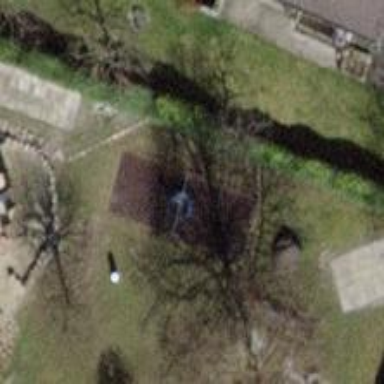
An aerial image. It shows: Playground featuring basket swing.